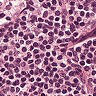
Metastatic tissue present: no